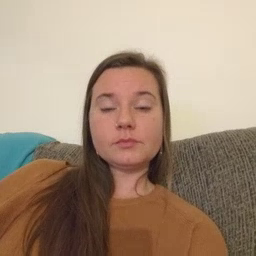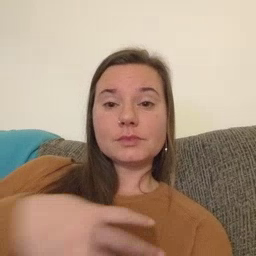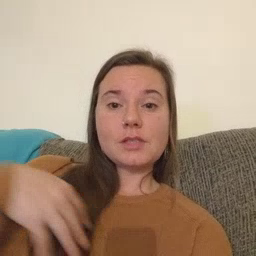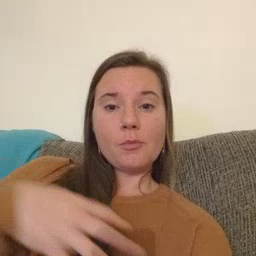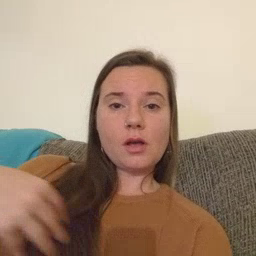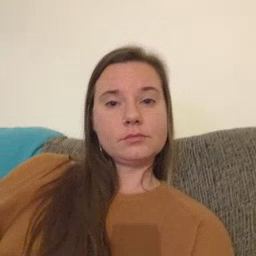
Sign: zebra